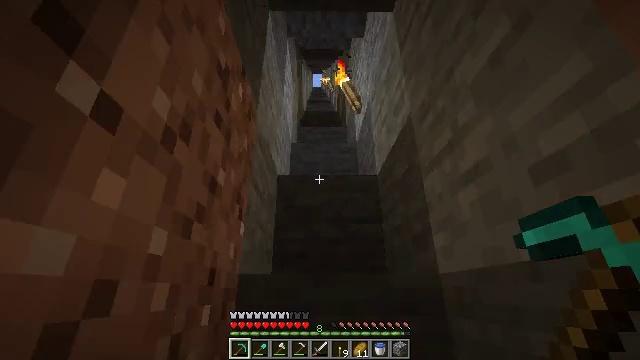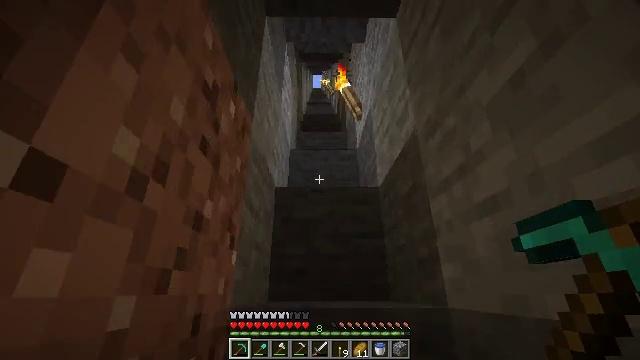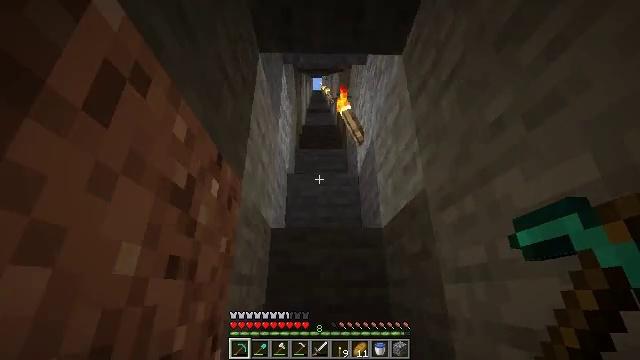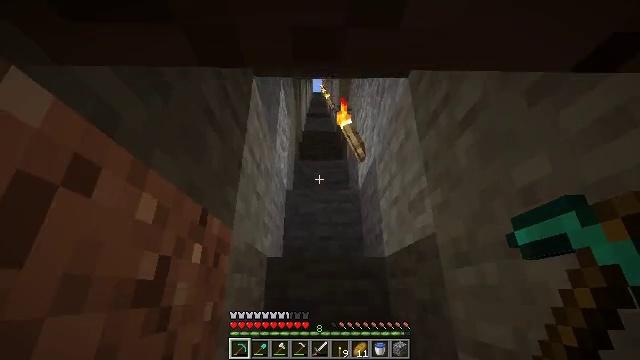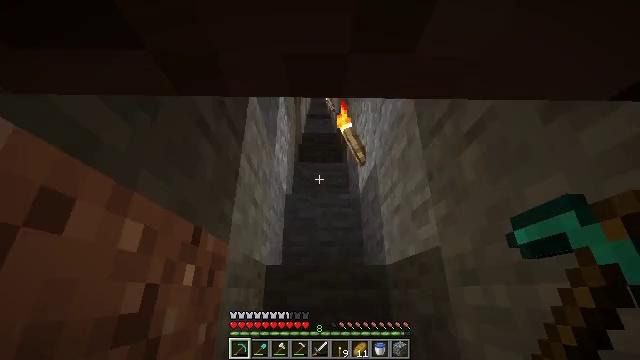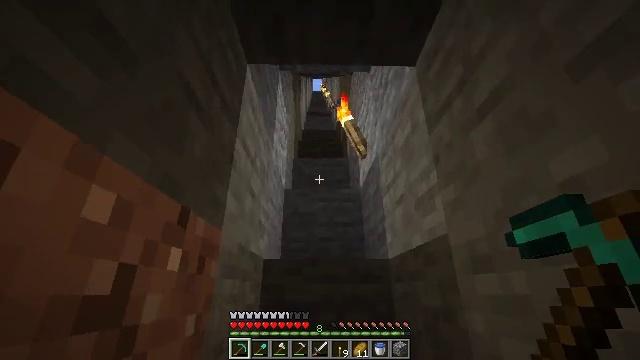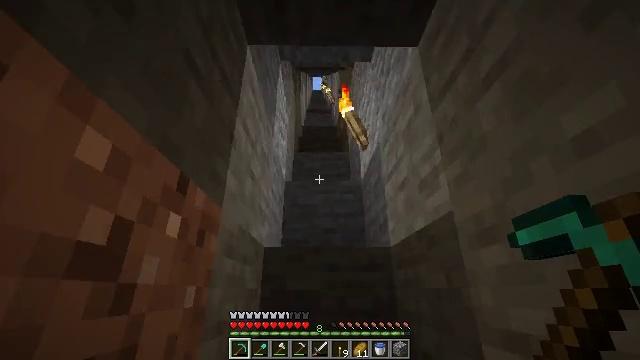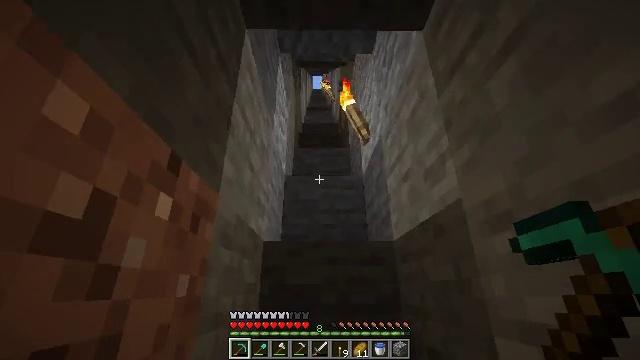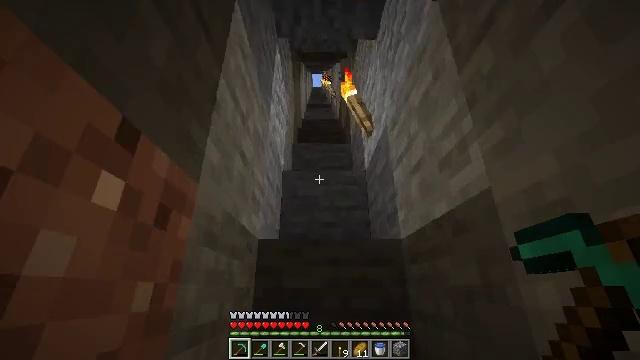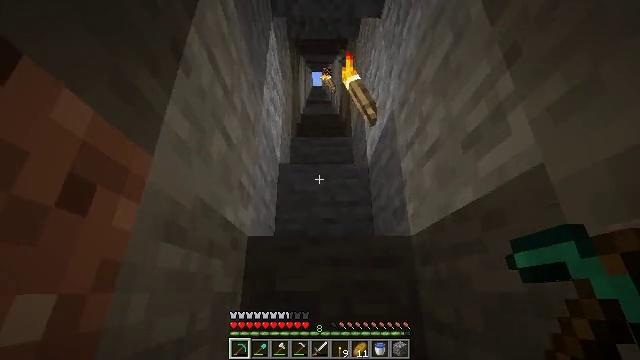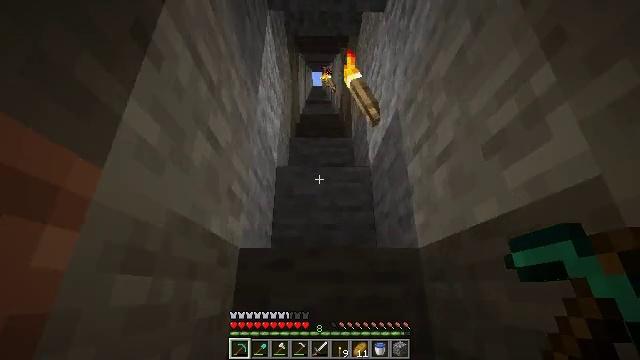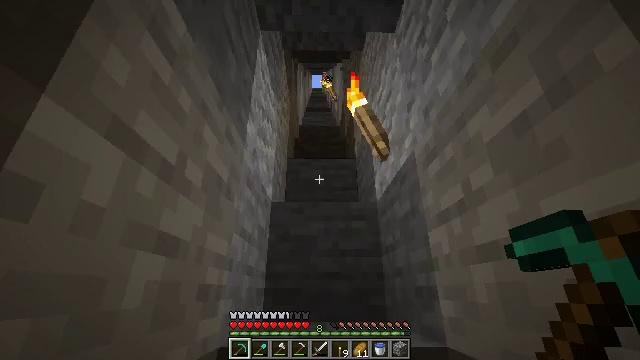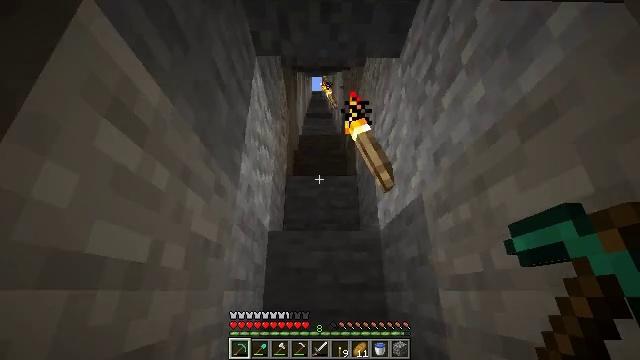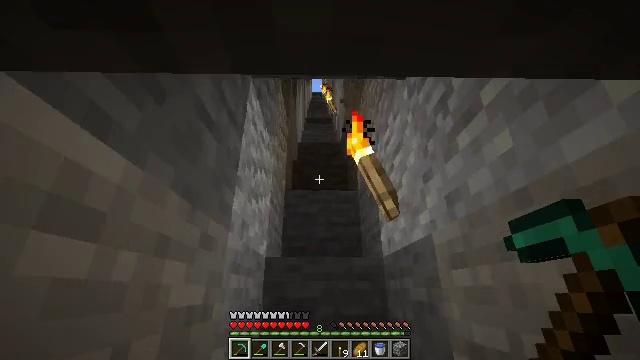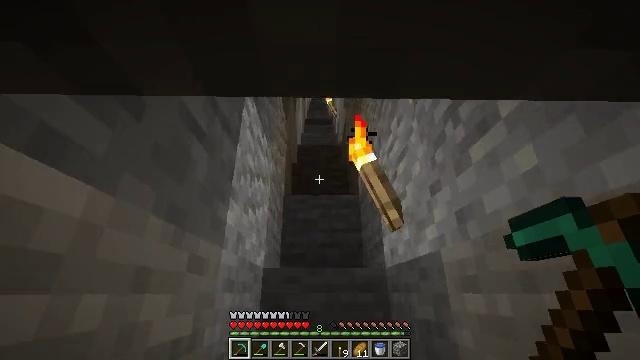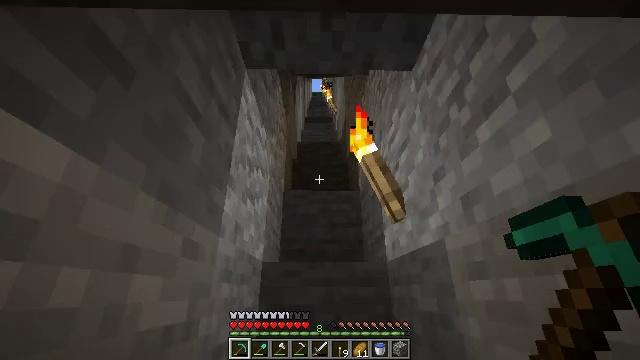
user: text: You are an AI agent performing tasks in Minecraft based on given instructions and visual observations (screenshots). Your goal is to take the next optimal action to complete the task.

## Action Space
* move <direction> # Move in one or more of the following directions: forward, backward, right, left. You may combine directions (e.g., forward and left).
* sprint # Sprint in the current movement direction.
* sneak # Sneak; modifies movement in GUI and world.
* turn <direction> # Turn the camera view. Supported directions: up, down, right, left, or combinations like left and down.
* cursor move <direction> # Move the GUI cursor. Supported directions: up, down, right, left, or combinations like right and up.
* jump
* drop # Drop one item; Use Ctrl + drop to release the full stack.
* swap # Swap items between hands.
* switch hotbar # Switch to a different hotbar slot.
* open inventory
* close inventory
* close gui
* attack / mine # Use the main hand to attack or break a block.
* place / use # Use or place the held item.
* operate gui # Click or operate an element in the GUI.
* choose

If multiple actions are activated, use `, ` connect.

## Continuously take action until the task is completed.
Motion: motion action
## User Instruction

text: Convert obsidian, diamonds, and a book into an enchanting table.
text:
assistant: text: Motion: move forward, jump
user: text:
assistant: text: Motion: move forward, jump
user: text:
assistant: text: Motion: move forward, jump
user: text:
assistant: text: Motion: move forward, jump
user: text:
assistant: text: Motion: move forward, jump
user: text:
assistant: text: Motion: move forward, jump
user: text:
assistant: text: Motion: move forward, jump
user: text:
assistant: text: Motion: move forward, jump
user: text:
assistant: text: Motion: move forward, jump
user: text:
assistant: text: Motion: move forward, jump
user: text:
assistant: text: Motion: move forward, jump
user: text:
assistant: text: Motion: move forward, jump
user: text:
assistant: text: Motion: move forward, jump
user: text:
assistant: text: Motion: move forward, jump
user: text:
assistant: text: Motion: move forward, jump
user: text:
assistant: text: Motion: move forward, jump
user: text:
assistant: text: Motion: move forward, jump
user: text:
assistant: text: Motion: move forward, jump
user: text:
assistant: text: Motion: move forward, jump
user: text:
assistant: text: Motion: move forward, jump
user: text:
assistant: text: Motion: move forward, jump
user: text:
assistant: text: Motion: move forward, jump
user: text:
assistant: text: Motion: move forward, jump
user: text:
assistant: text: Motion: move forward, jump
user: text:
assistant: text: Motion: move forward, jump
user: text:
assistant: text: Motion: move forward, jump
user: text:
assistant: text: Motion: move forward, jump
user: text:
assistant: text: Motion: move forward, jump
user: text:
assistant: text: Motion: move forward, jump
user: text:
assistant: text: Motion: move forward, jump